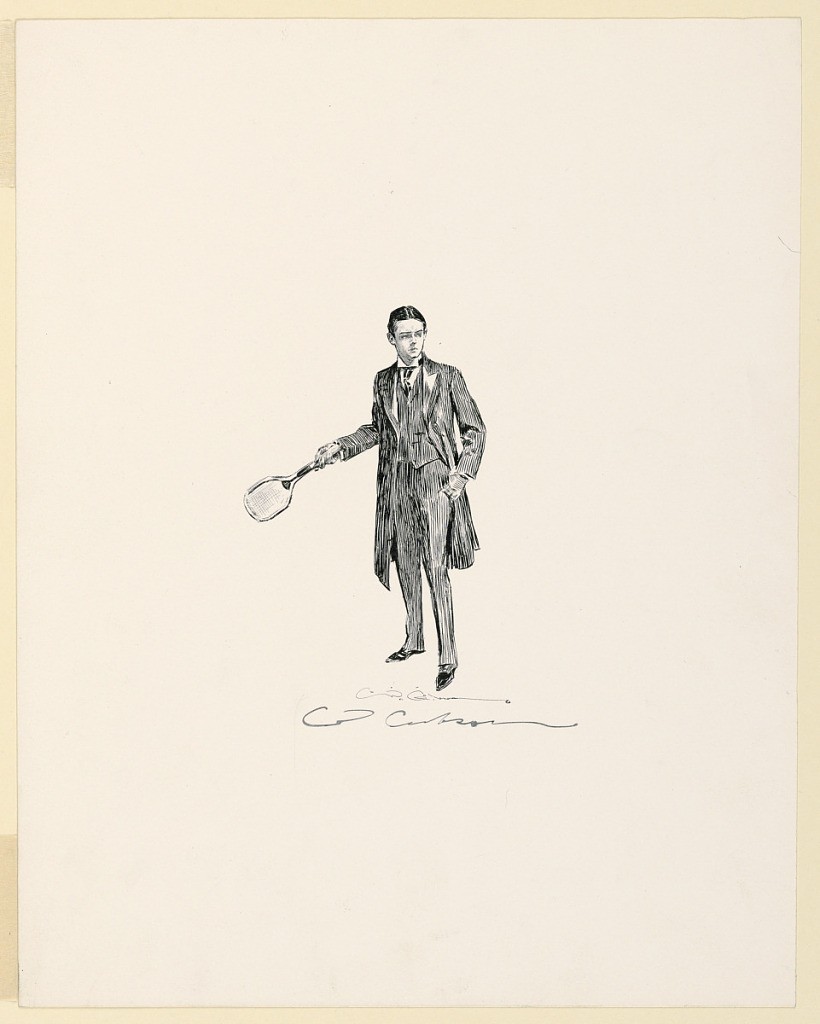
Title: Play
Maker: Charles Dana Gibson, American, 1867–1944
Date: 1895
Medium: Ink on paper
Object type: Print
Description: Trial proof for illustration. A young man in frock coat and wing collar is shown standing frontally, a tennis racquet in his right hand.